Field crop: maize
Growth stage: 2
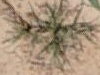
Species: salsola